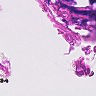
Metastatic tissue present: no